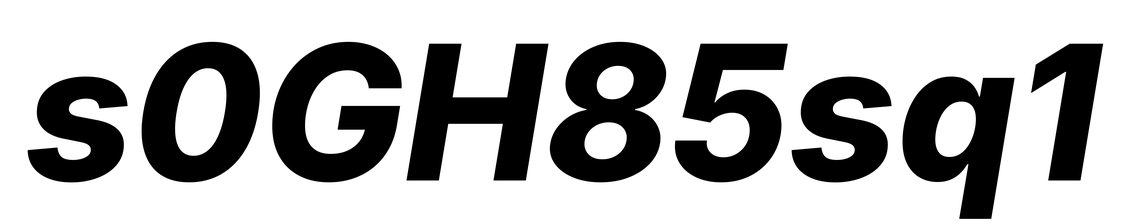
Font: Inter-Italic_ExtraBold_Italic